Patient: sex M, age 61
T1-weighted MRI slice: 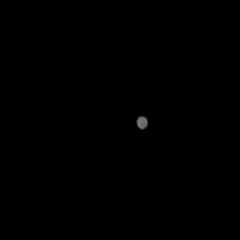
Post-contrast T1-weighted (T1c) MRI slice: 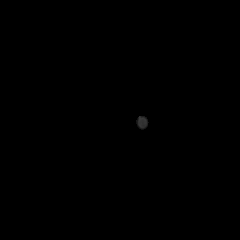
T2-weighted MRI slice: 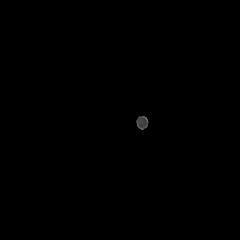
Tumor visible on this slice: no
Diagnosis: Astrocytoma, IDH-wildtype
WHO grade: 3